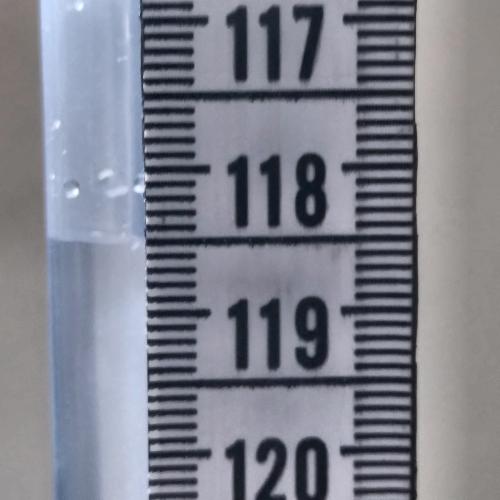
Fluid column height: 118.5 cm